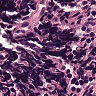
Metastatic tissue present: no